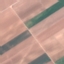
Land use / land cover class: AnnualCrop